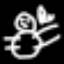
Label: frog